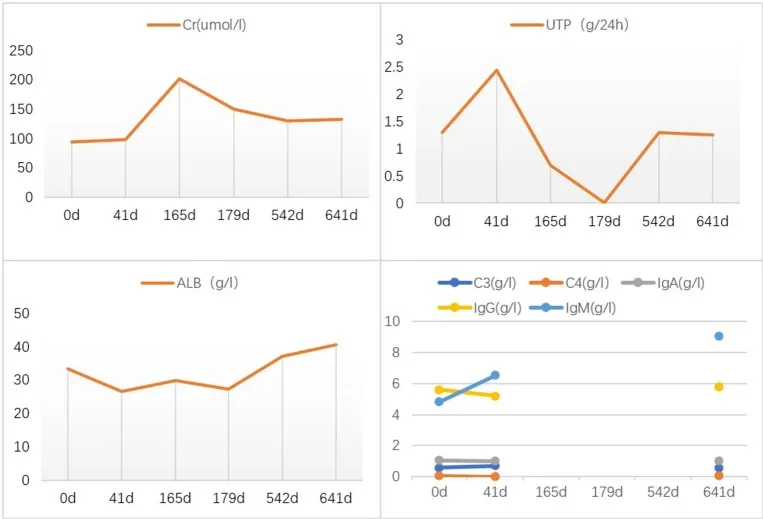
Clinical course of the patient after admission. Creatinine (Cr); 24 h urinary protein quantification (UTP); serum albumin (ALB); complement 3 (C3); complement 4 (C4); immunoglobin A (IgA); total immunoglobin G (IgG); immunoglobin M (IgM).
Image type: pathology (immunostaining)